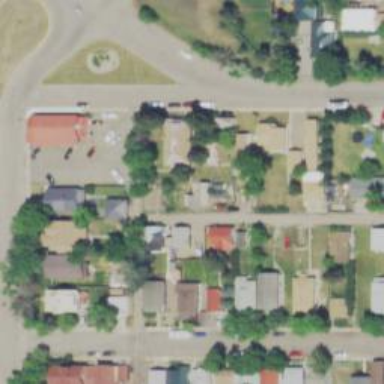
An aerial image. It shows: Alley classified as service road.